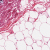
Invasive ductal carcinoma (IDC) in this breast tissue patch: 0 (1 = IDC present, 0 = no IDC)